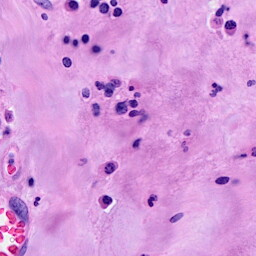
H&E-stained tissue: Breast